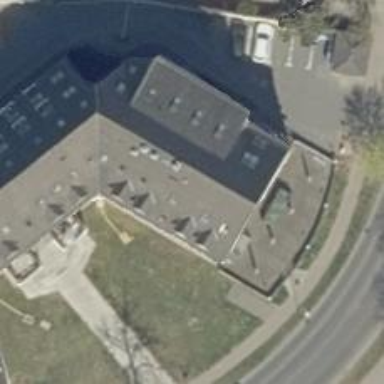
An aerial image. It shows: Restaurant.